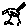
Label: bird